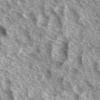
Label: not_dusty